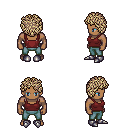
a pixel art fantasy rpg character, male body template, human, dark skin, maroon pirate shirt, teal pants, white blonde curly afro hairstyle, metal boots, four views (front, back, left, right), 2x2 character sprite sheet, small pixel art, hard edges, no anti-aliasing